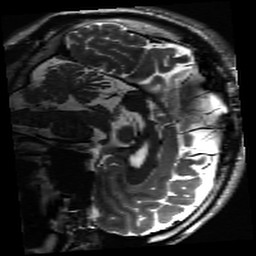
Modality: inplaneT2
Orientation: sagittal